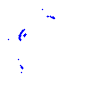
Particle: proton